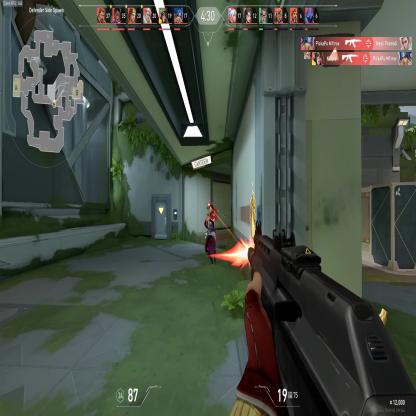
Label: enemy